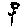
Label: flower